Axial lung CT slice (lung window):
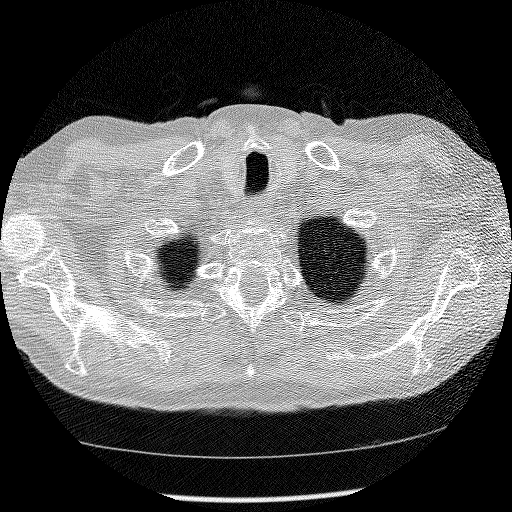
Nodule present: no